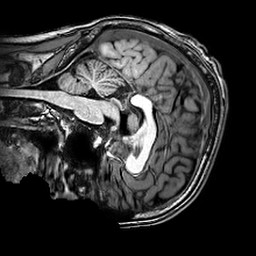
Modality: T1w
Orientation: sagittal
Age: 27
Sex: male